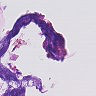
Metastatic tissue present: no